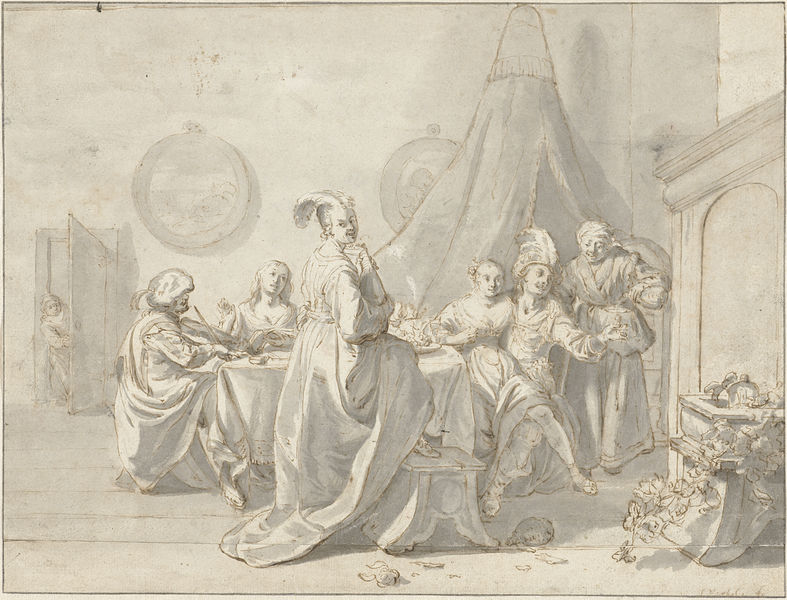
Titel: De verloren zoon in het bordeel
Künstler: Jan (I) Verkolje
Standort: Amsterdam
Institution: Rijksmuseum
Schlagwörter: femmes, chapeau, dames, fleur, fete, salle, robes, plumes, images, diner